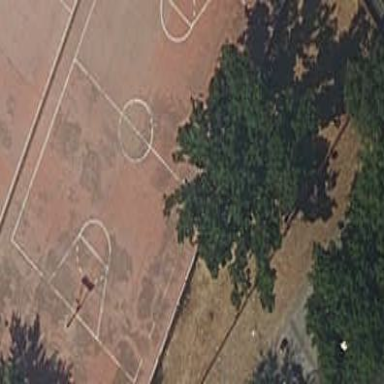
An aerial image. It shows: Basketball court in the leisure land pitch.